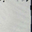
Piece: xx